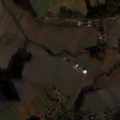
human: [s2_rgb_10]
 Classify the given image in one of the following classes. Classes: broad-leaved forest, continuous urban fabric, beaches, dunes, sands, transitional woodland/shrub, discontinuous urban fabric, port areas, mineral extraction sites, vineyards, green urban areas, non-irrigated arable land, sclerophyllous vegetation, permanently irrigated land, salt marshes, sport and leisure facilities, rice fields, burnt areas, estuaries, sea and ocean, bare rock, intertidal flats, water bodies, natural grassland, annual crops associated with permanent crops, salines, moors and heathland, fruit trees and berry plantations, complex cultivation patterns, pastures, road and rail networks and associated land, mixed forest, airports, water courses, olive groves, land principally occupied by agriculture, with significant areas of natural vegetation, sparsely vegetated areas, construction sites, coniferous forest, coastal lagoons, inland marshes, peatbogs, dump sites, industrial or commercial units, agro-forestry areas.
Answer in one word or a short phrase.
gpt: discontinuous urban fabric, non-irrigated arable land, land principally occupied by agriculture, with significant areas of natural vegetation, mixed forest